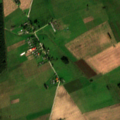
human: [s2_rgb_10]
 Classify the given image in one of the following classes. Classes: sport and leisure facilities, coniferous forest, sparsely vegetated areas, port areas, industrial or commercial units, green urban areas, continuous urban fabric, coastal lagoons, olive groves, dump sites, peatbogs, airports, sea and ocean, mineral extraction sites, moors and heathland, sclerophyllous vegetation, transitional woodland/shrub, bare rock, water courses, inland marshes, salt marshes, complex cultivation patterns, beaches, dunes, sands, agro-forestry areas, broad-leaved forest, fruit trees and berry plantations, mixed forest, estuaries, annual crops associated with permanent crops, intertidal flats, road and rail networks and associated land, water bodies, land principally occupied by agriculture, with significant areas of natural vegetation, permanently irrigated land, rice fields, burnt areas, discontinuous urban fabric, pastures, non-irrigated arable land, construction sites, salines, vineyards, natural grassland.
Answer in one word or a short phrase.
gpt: non-irrigated arable land, complex cultivation patterns, broad-leaved forest